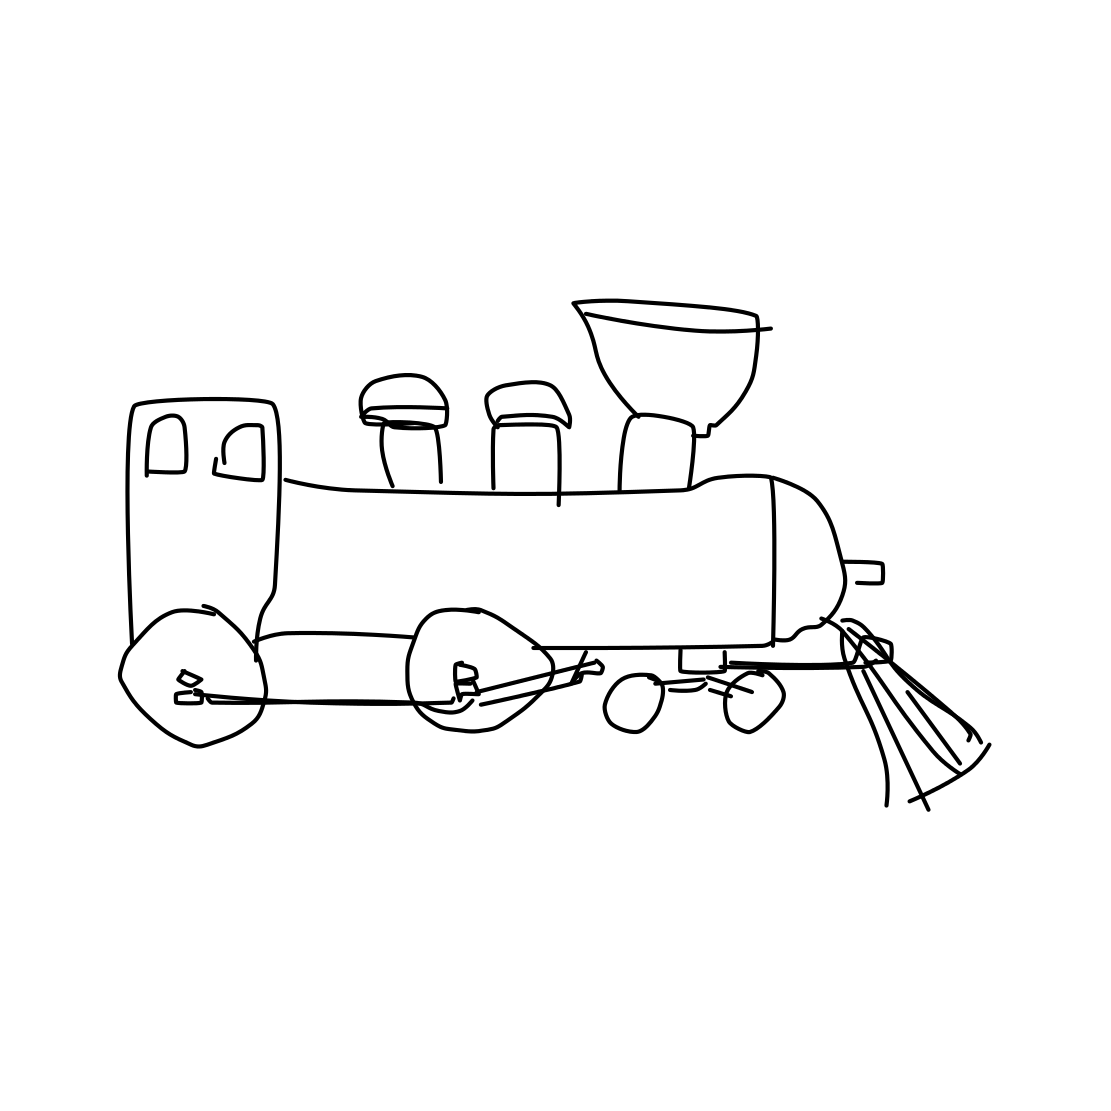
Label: train